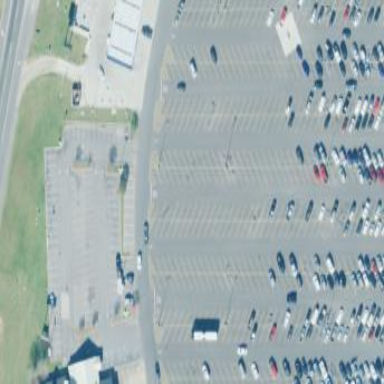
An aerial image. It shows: Parking area.